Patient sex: M
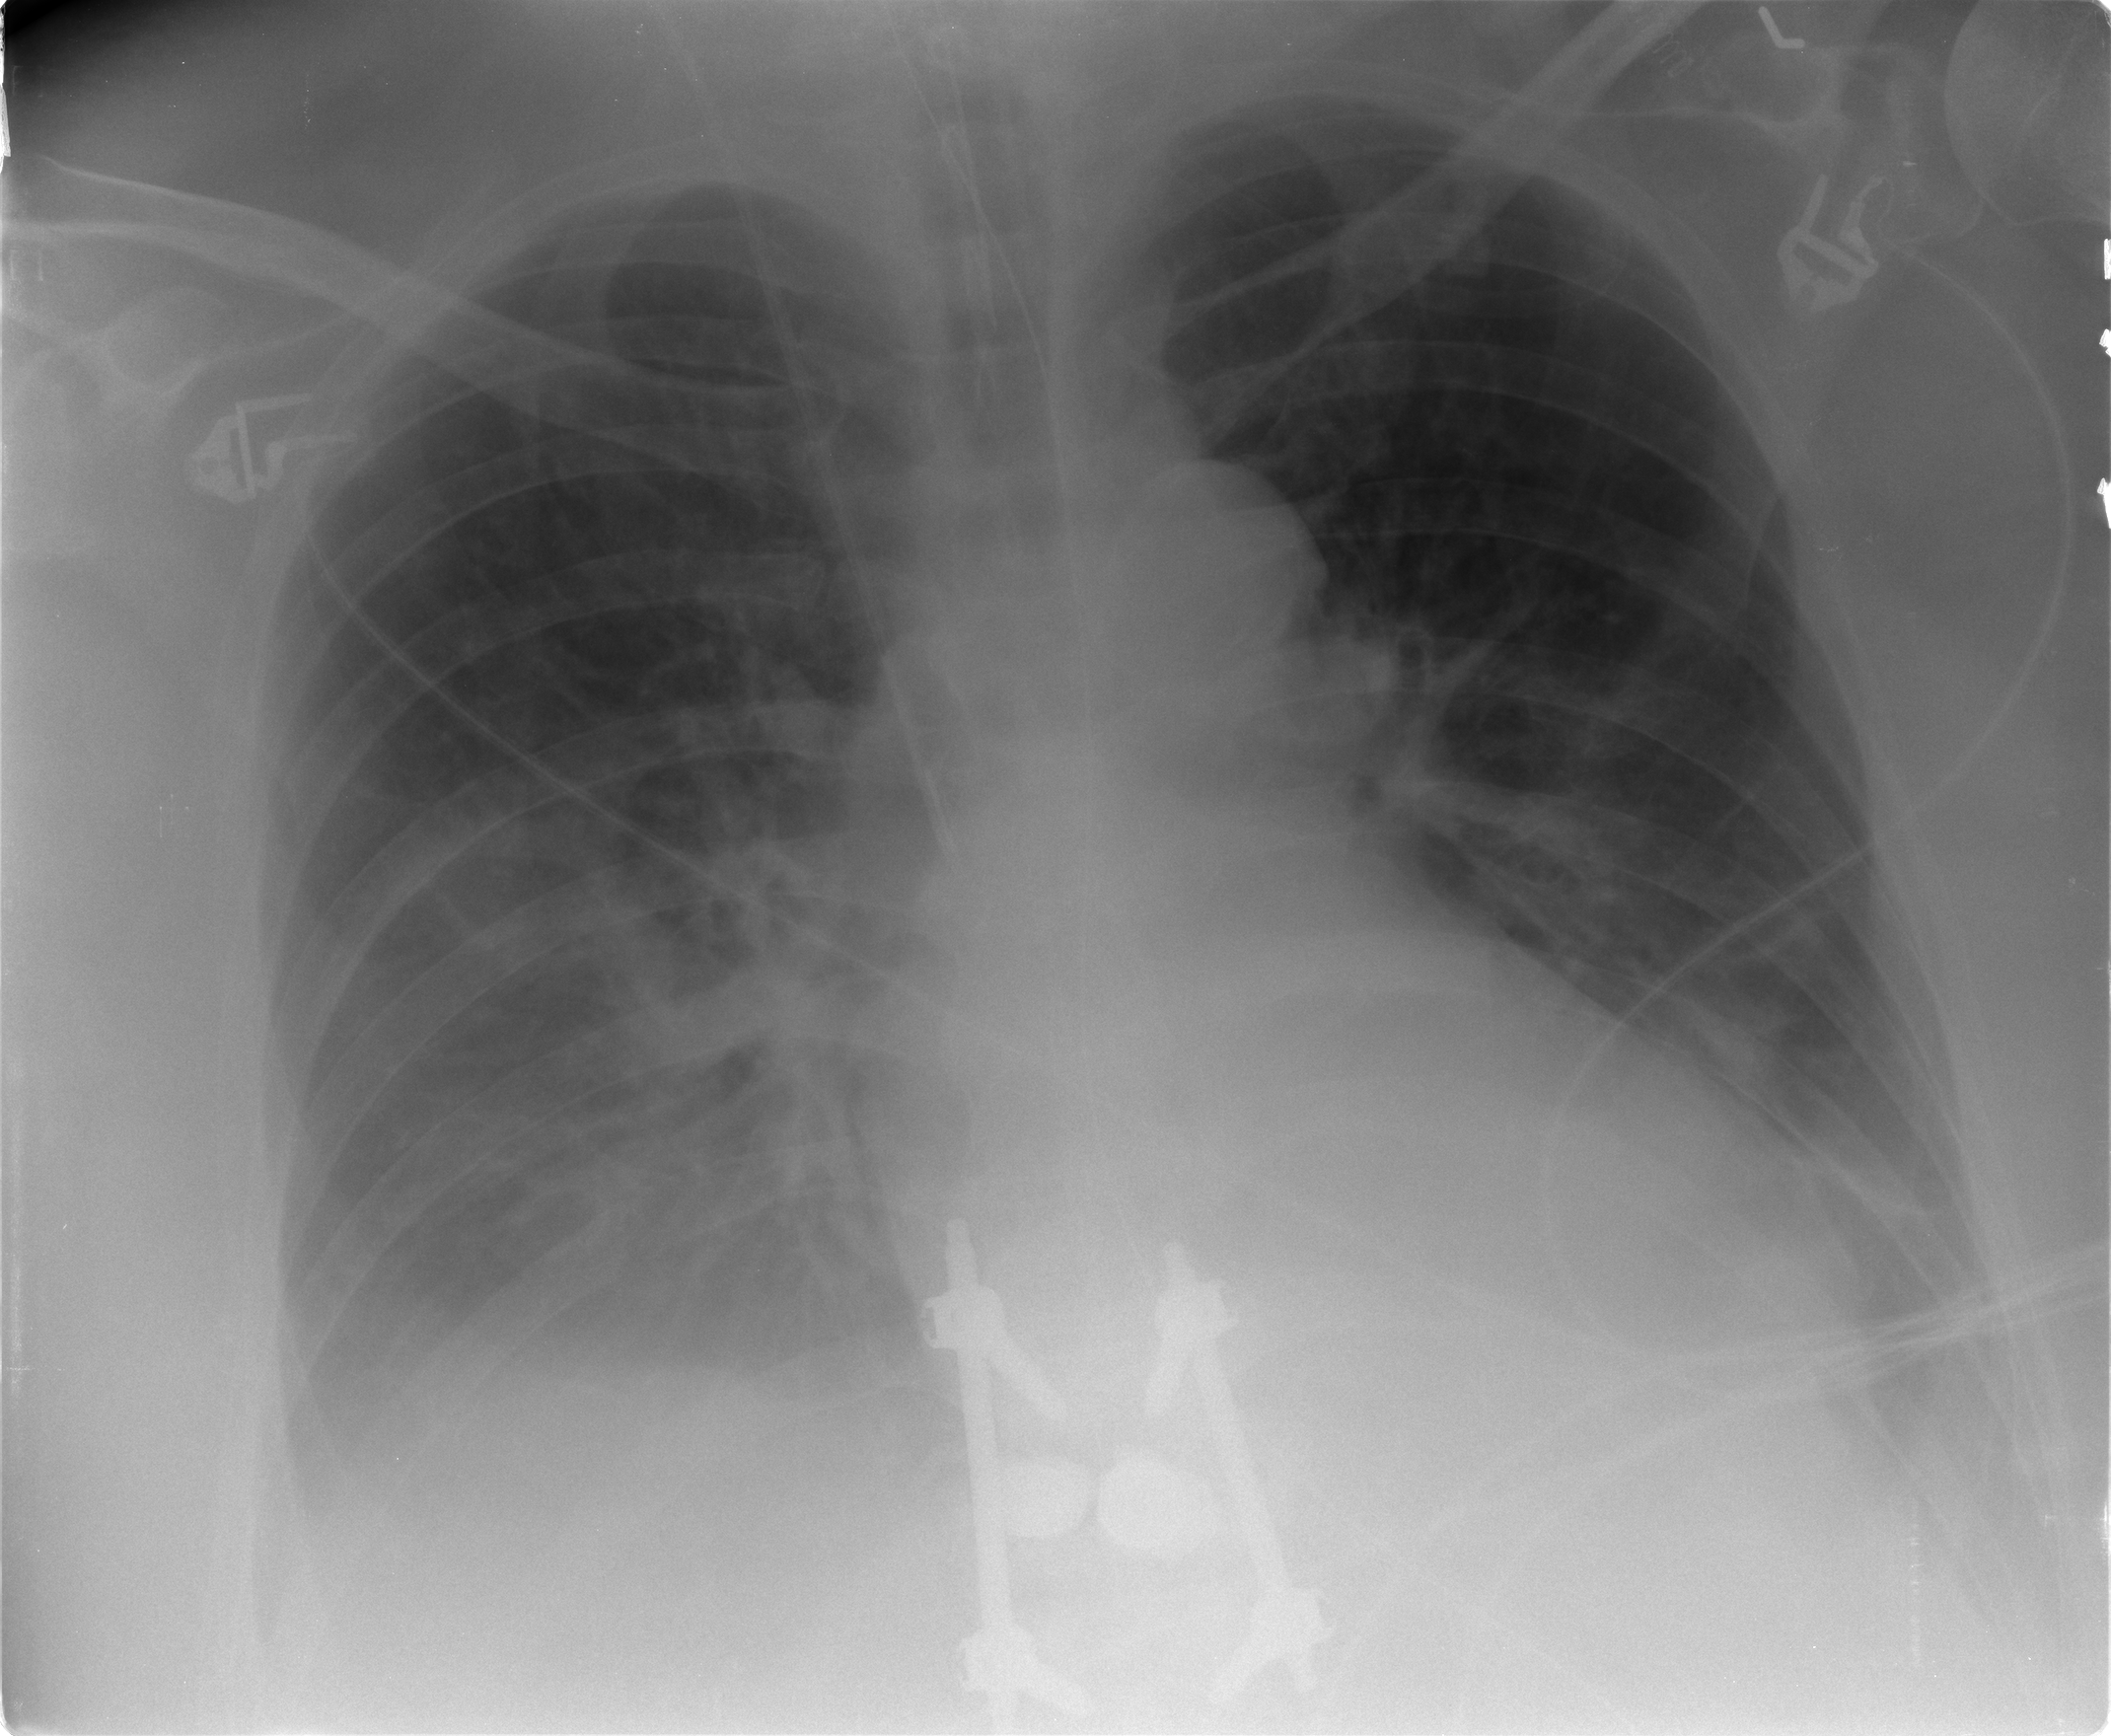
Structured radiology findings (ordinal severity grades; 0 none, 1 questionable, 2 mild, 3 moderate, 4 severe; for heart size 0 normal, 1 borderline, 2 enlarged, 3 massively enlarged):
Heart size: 1
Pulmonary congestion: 1
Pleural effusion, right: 3
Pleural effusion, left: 2
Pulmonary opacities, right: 2
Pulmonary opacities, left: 0
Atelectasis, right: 2
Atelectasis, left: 2